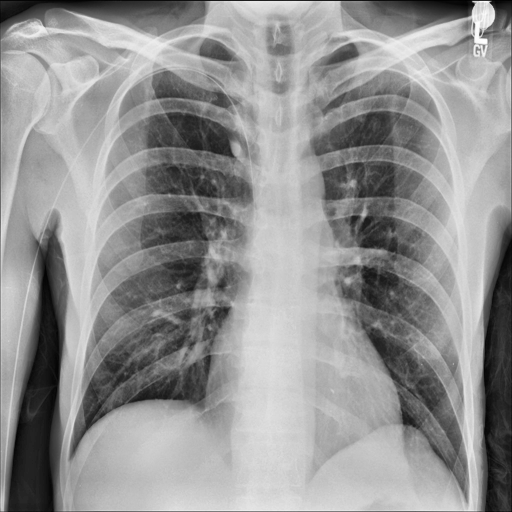
Finding: NORMAL